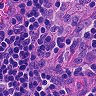
Metastatic tissue present: no